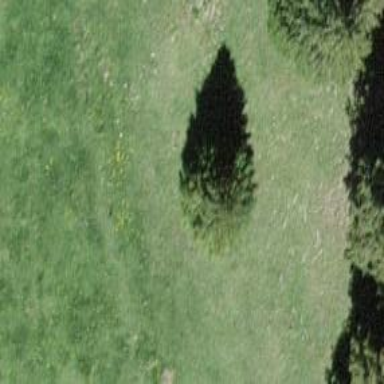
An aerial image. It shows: Needle-leaved tree in its natural environment.